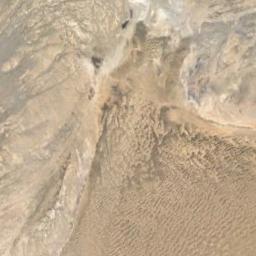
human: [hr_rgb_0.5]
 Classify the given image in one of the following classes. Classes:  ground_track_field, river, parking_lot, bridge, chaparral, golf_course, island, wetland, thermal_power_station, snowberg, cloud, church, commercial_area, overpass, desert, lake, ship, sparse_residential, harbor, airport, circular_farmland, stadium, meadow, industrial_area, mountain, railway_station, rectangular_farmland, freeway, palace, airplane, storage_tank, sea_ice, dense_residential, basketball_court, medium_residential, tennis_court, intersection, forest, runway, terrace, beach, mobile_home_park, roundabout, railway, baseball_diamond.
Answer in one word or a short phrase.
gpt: desert